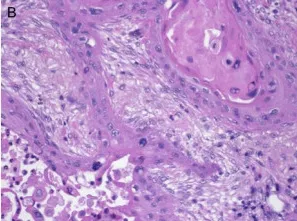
Radiological and pathological findings of lung cancer. B, Histopathologically, the lesion was diagnosed as squamous cell carcinoma with stratification and keratinization.
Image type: pathology (h&e)